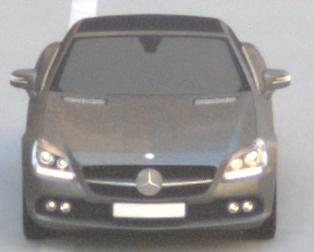
Make: Mercedes-Benz
Model: SLK 200
Detailed model: SLK-Class (172)
Model produced from: 2011/03
Model produced until: 2015/04
Doors: 2
Color: gray
Road condition: dry road
Daytime: morning or afternoon
Contrast: low contrast